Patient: sex M, age 64
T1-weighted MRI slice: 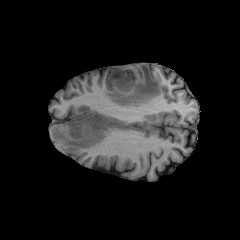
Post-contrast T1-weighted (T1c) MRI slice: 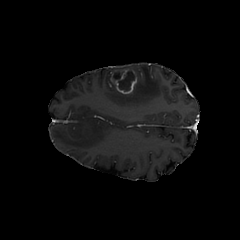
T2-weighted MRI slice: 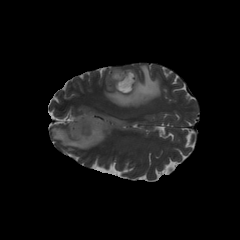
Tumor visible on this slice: yes
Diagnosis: Glioblastoma, IDH-wildtype
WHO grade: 4